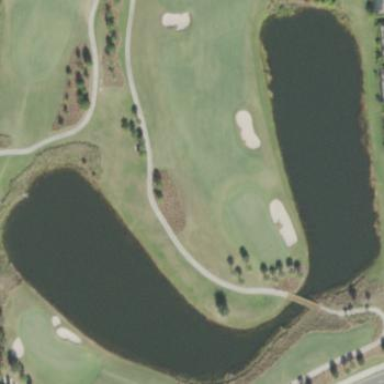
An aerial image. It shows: Water hazard in golf course. The hazard is natural water feature.